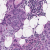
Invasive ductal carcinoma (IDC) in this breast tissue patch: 0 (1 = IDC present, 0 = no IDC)